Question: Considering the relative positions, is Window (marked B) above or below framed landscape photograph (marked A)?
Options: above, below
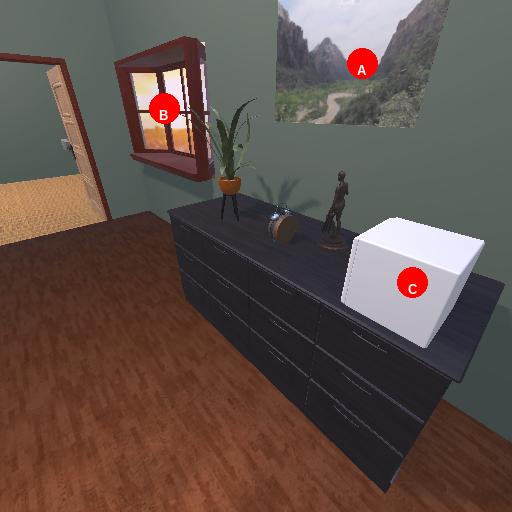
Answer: above